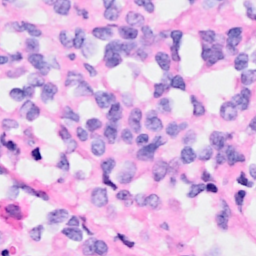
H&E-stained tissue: Breast